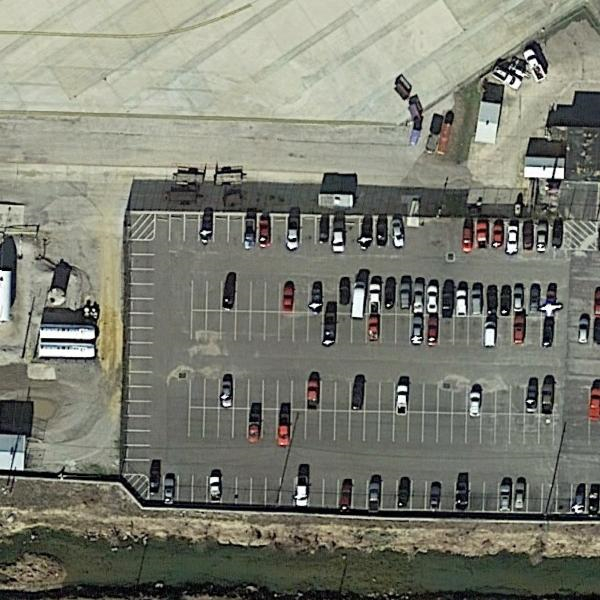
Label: Parking